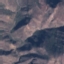
Label: HerbaceousVegetation